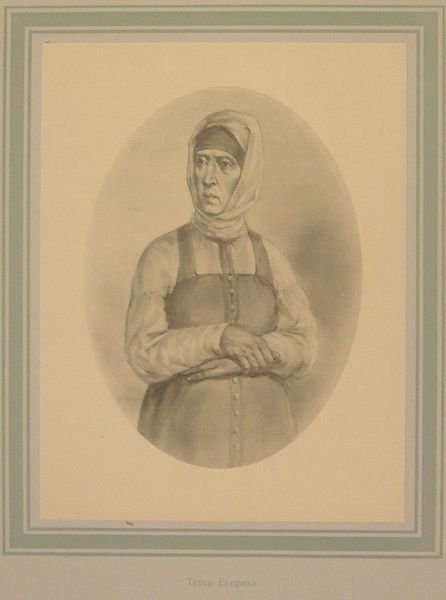
Titel: Tetka, Tetka
Künstler: Petr Mikhailovich Boklevskii
Standort: Amherst (Massachusetts, USA)
Institution: Mead Art Museum, Amherst College
Schlagwörter: hands, white, black, dress, green, grey, hair, nose, old, portrait, woman, print, brown, folded, head, eyes, paper, frame, oval, mouth, scarf, wrinkles, buttons, arms, square, standing, russian, ages, portait, headress, ?, overall, conservative, bands